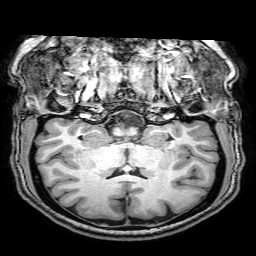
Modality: T1w
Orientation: sagittal
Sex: female
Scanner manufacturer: philips
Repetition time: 0.008185 s
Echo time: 0.00376 s